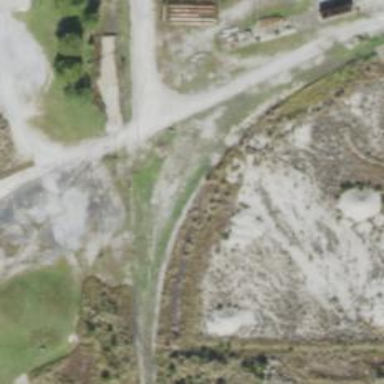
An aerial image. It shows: Disused railway spur service.